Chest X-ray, PA view. Patient: 46 years old, sex F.
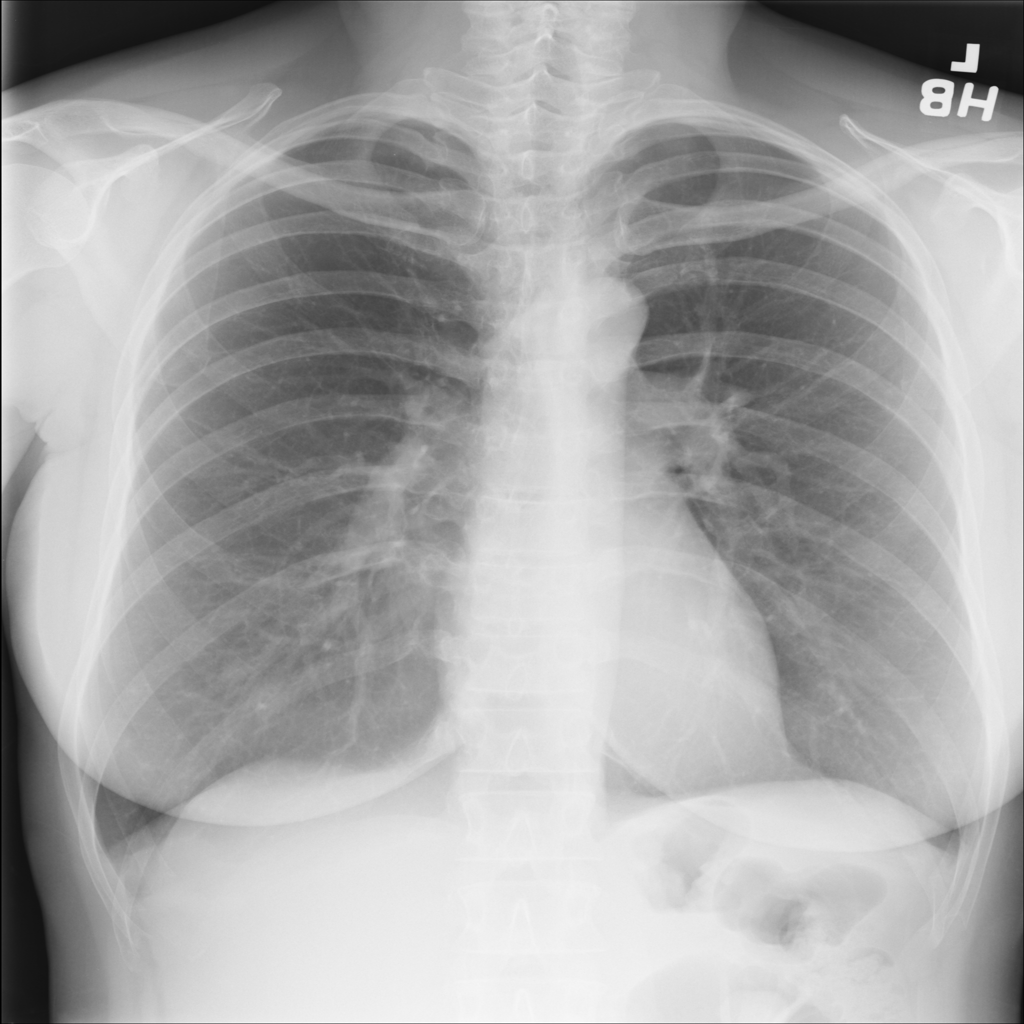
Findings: No Finding